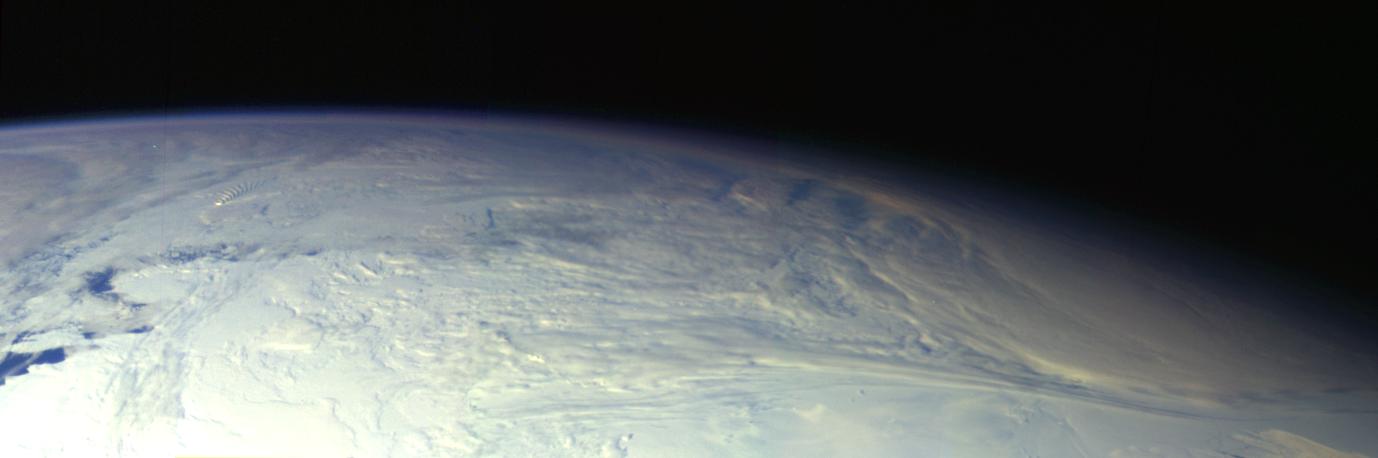
Earth - Antarctica Mosaic Earth, Galileo